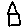
Label: house